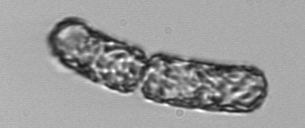
Label: Guinardia_striata